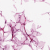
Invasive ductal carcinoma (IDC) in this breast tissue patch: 0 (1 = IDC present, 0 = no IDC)